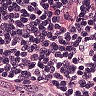
Metastatic tissue present: no